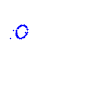
Particle: proton